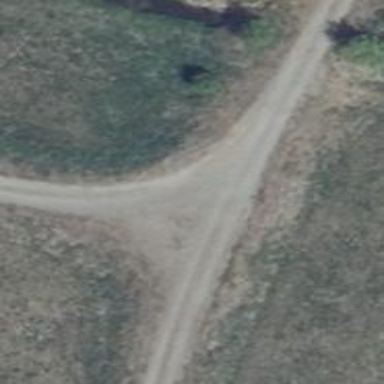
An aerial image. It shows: Gravel track with grade 4 classification.